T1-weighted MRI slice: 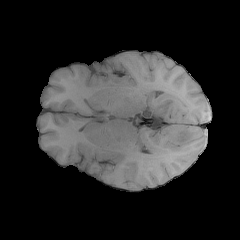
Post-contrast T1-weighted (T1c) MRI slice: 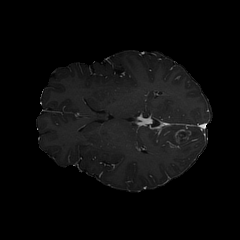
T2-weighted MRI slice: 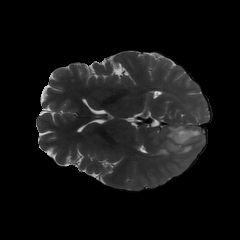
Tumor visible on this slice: yes